Question: I use core text to draw sth and it receives 'EXC_BAD_ACCESS' problem in case of
'''
CTFramesetterCreateWithAttributedString((CFAttributedStringRef)immutableContent);
'''
I also print 'immutableContent' which is a 'NSAttributedString':

The problem here is when this happens, I don't know how to debug it.
I guess there is sth wrong with the 'NSAttributedString', but I don't know how to fix it. Besides, the method used to create the 'NSAttributedString' works in another project. So why I am confused~~
thanks!
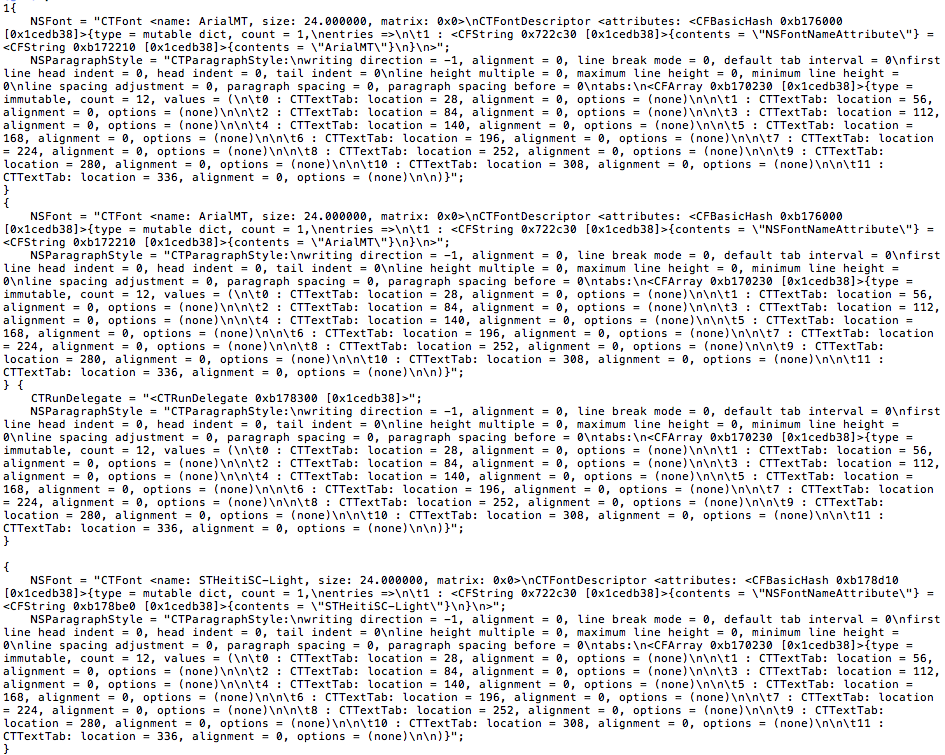
Answer: my code and works fine
'''
NSMutableAttributedString* attrStrWithLinks = [self.attributedText mutableCopy];
CTFramesetterRef framesetter = CTFramesetterCreateWithAttributedString((CFAttributedStringRef)attrStrWithLinks);
'''
self.attributedText - NSAttributedString